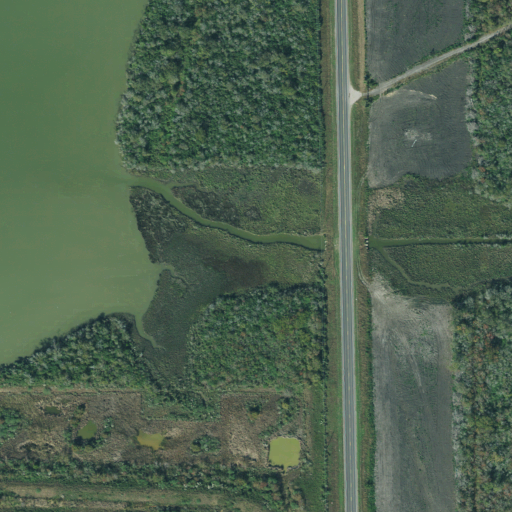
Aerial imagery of valley in Texas named Water Oak Gully containing herbaceous wetlands, open water, woody wetlands, pasture, grassland, open development, shrub, mixed forest, evergreen forest, low intensity development, medium intensity development, and barren land